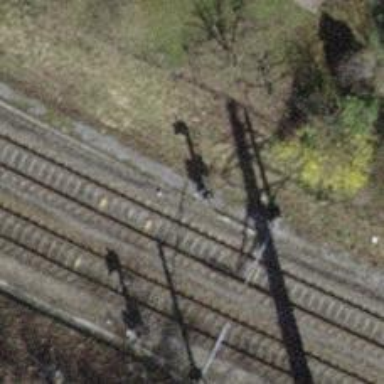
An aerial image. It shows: Railway signal.